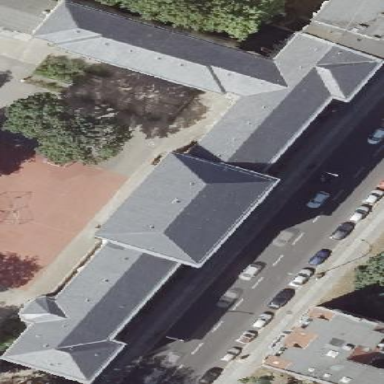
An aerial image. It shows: School building with hipped roof.